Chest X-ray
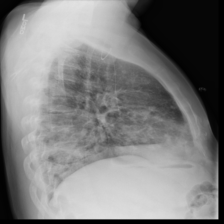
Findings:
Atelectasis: negative
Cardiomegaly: negative
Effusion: negative
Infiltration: positive
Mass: negative
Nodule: positive
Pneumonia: negative
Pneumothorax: negative
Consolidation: negative
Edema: negative
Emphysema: negative
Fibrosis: negative
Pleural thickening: negative
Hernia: negative